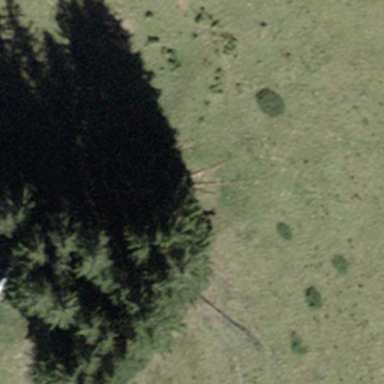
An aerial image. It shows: Forest area.